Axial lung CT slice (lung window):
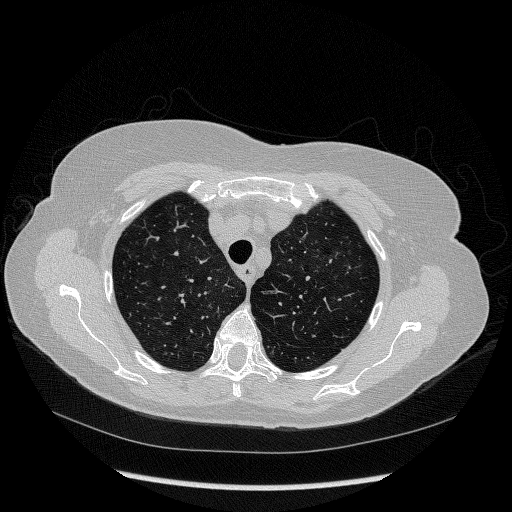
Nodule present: no